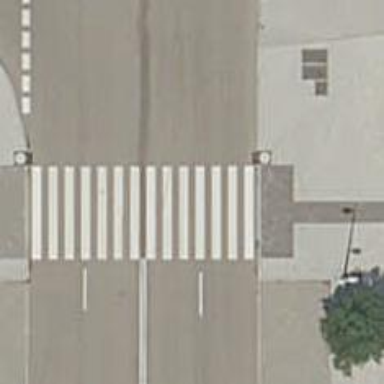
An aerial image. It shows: Uncontrolled road crossing.